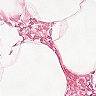
Metastatic tissue present: no